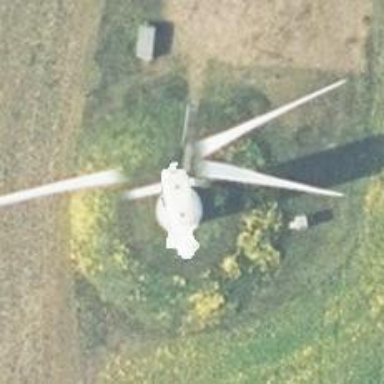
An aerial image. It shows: Wind generator powered by wind turbine.